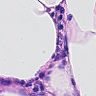
Metastatic tissue present: no